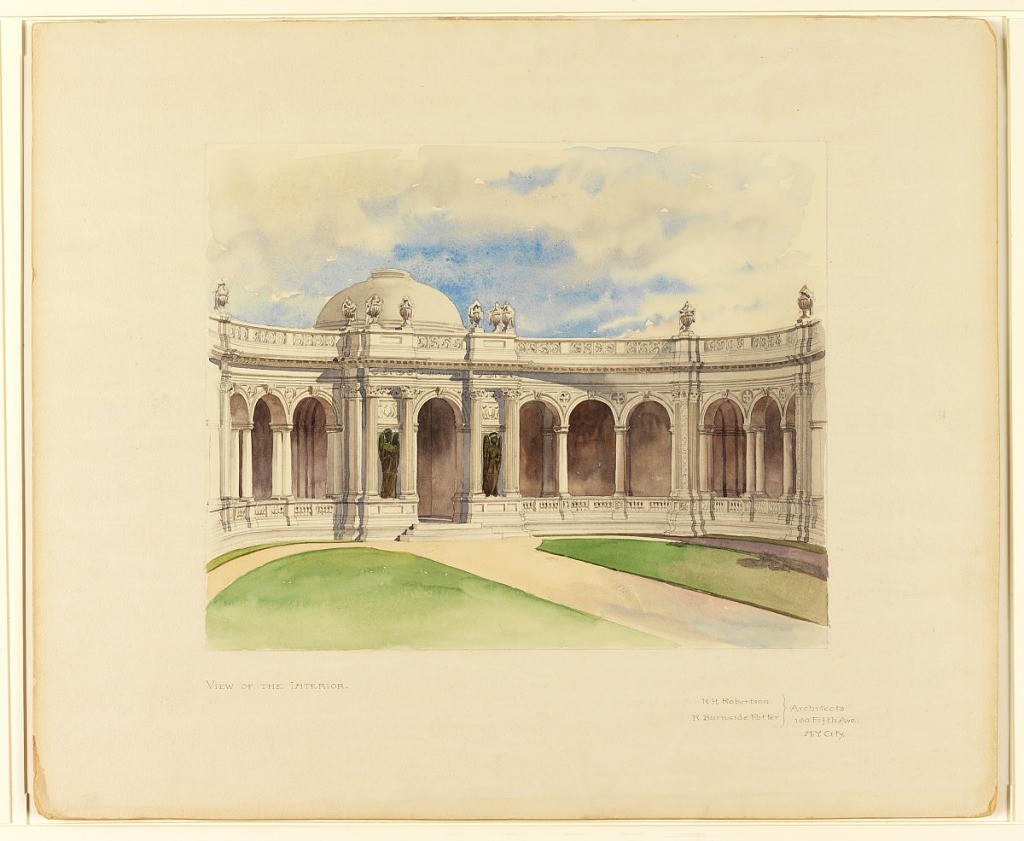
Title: Elevation of a Proposed Mausoleum
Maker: R. H. Robertson and R. Burnside Potter, Architects, American
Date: ca. 1920
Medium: Brush and watercolor, graphite on heavy board
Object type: Drawing
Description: A view of the approach to the chapel from within the court.